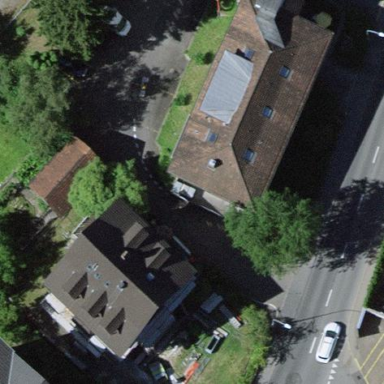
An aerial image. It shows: Building.